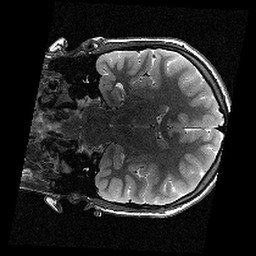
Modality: T2w
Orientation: coronal
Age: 12
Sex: female
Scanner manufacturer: siemens
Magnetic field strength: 3 T
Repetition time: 9.23 s
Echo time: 0.067 s